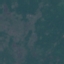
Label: HerbaceousVegetation